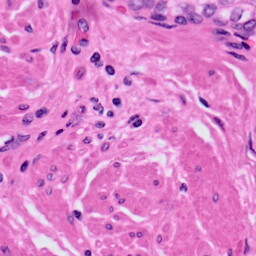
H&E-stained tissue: Prostate